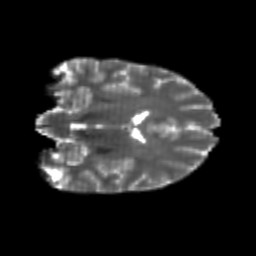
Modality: T2w
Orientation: coronal
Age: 20
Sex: female
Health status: healthy
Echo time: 0.074 s